Question: Hello guys I need to draw the curved lines in bold mainly those starting N - S and if possible the ones getting 350-10 340-20 and so on. I have tried QuadCurve2D and drawArc, but none of those worked. Is there any way possible to avoid the use of drawPolyline(xPoints, yPoints, WIDTH) because it will take hundreds of pairs to draw just one line.

This is part of the code in order to avoid your loss of time testing yourself :
'''
public class PaintMyQuad extends JPanel {
@Override
protected void paintComponent(Graphics g) {
super.paintComponent(g);
Graphics2D g2d = (Graphics2D) g.create();
QuadCurve2D.Double curve = new QuadCurve2D.Double(200,0,200,100,200,200);
QuadCurve2D.Double curve1 = new QuadCurve2D.Double(200,0,180,100,200,200);
QuadCurve2D.Double curve2 = new QuadCurve2D.Double(200,0,160,100,200,200);
//etc
g2d.setColor(Color.RED);
g2d.draw(curve);
g2d.draw(curve1);
g2d.draw(curve2);
g2d.drawOval(100,100,200,200);
g2d.drawArc(100,100, 100, 200, 90, 180);
g2d.drawArc(100, 100, 100, 200, 180, 360);
g2d.drawArc(100, 100, 0, 200, 90, 180);
g2d.drawRect(100, 100, 200, 200);
'''
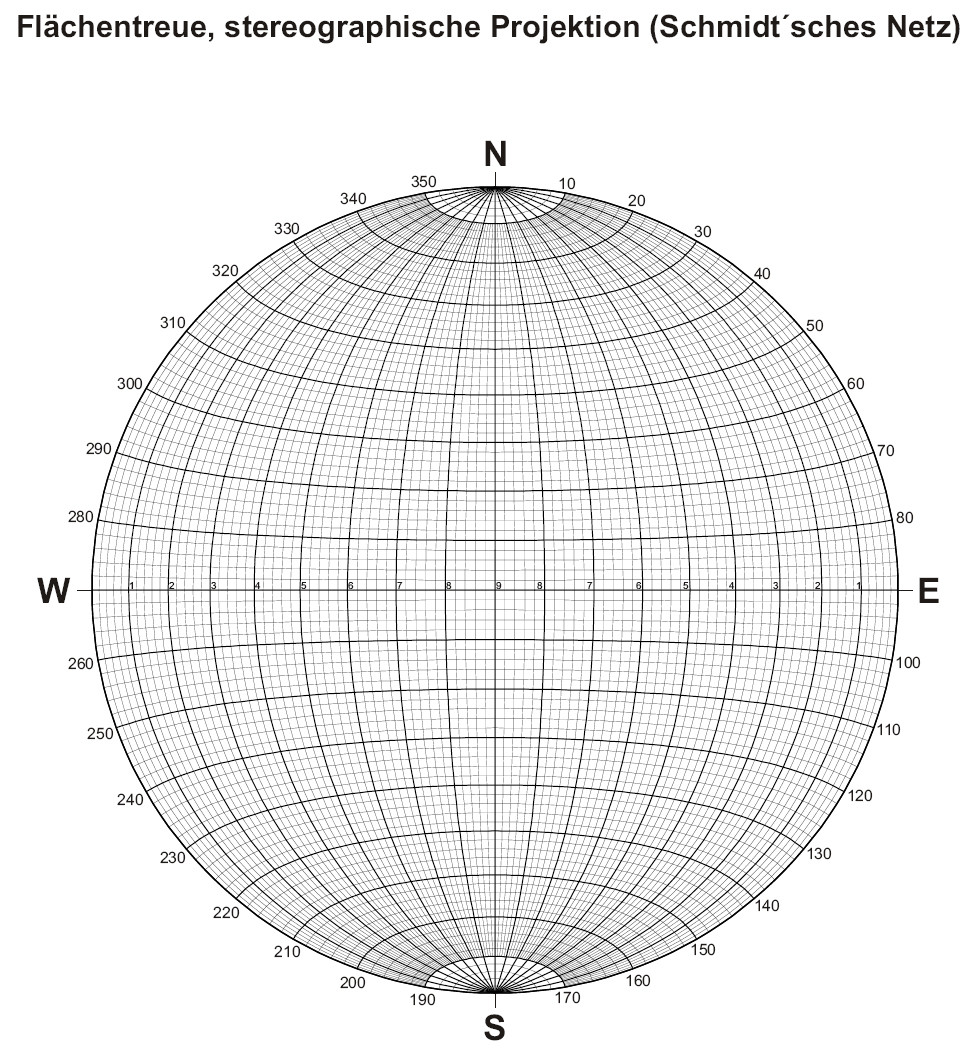
Answer: Im not sure if this is an really an answer - but have I have run into a resolution problem. I have tried anti-aliasing but it looked worse.
One way you could do it is in the for loop put an if statement for odd and even numbers.Happy for some advice on this, I was thinking there maybe a better library to get nicer circles.
Maybe I'm doing it the old school way?
'''
import java.awt.*;
import javax.swing.*;
public class Stereonet{
private static int centreX, centreY, radius;
private Color colour;
/**Stereonet template contructor takes 3 int parameters
* x, y for centre position and radius for stereonet radius*/
public Stereonet(int x , int y, int radius, Color colour){
centreX = x;
centreY = y;
this.radius = radius;
this.colour = colour;
}
public void draw(Graphics g){
Graphics2D g2D = (Graphics2D) g;
g2D.setStroke(new BasicStroke(2F));
g.setColor(colour);
g.drawOval(centreX - radius , centreY - radius, radius * 2 , radius * 2);
g2D.setStroke(new BasicStroke(1F));
g.drawLine(centreX, centreY - radius, centreX, centreX + radius);
g.drawLine(centreX - radius, centreY, centreX + radius, centreY);
g2D.setStroke(new BasicStroke(1F));
for(int degrees = 10; degrees <= 80; degrees += 10){
double greatRadius = radius / (Math.cos(Math.toRadians(degrees))); // radius of great circle
int greatX1 = (int)Math.round(centreX + radius * (Math.tan(Math.toRadians(degrees)))
- greatRadius); // x coord of great circle left hemisphere
int greatX2 = (int)Math.round(centreX - (radius * (Math.tan(Math.toRadians(degrees))))
- greatRadius); // x coord of great circle right hemisphere
int greatY = (int)Math.round(centreY - greatRadius); // y coord of great circle
double smallRadius = (radius / (Math.tan(Math.toRadians(degrees))));
int smallY1 = (int)Math.round((centreY - (radius / (Math.sin(Math.toRadians(degrees)))) - smallRadius));
int smallY2 = (int)Math.round((centreY + (radius / (Math.sin(Math.toRadians(degrees)))) - smallRadius));
int smallX = (int)Math.round(centreX - smallRadius);
g.drawArc(greatX1, greatY, 2 * (int)Math.round(greatRadius), 2 * (int)Math.round(greatRadius),
90 + degrees, 180 - ( 2 * degrees));
g.drawArc(greatX2, greatY, 2 * (int)Math.round(greatRadius), 2 * (int)Math.round(greatRadius),
270 + degrees, 180 - ( 2 * degrees));
g.drawArc(smallX, smallY1, 2 * (int)Math.round(smallRadius), 2 * (int)Math.round(smallRadius),
270 - degrees, 180 - ( 2 * (90 - degrees)));
g.drawArc(smallX, smallY2, 2 * (int)Math.round(smallRadius), 2 * (int)Math.round(smallRadius),
90 - degrees, 180 - ( 2 * (90 - degrees)));
}
}
public static int getRadius(){
return radius;
}
public static int getX(){
return centreX;
}
public static int getY(){
return centreY;
}
'''